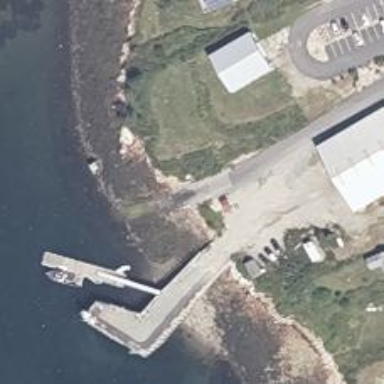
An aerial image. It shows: Slipway on leisure land.